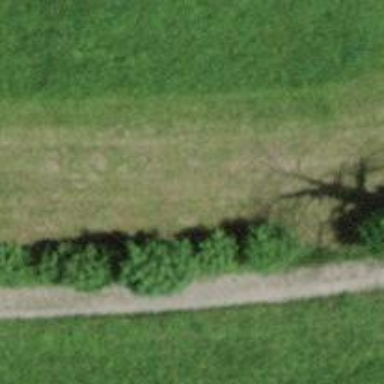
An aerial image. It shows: Shrub in its natural environment.